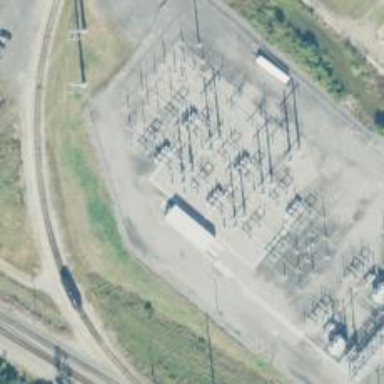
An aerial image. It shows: Switch for power supply.